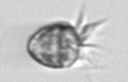
Label: Ciliophora